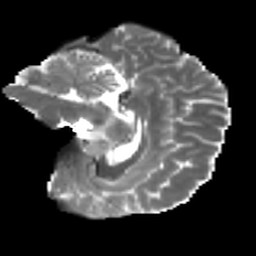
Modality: T2w
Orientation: sagittal
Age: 30
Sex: male
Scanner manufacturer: ge
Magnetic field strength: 3 T
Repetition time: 7.8 s
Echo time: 0.0609 s